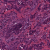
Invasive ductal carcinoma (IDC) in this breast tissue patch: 1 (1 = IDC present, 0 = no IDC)